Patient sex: F
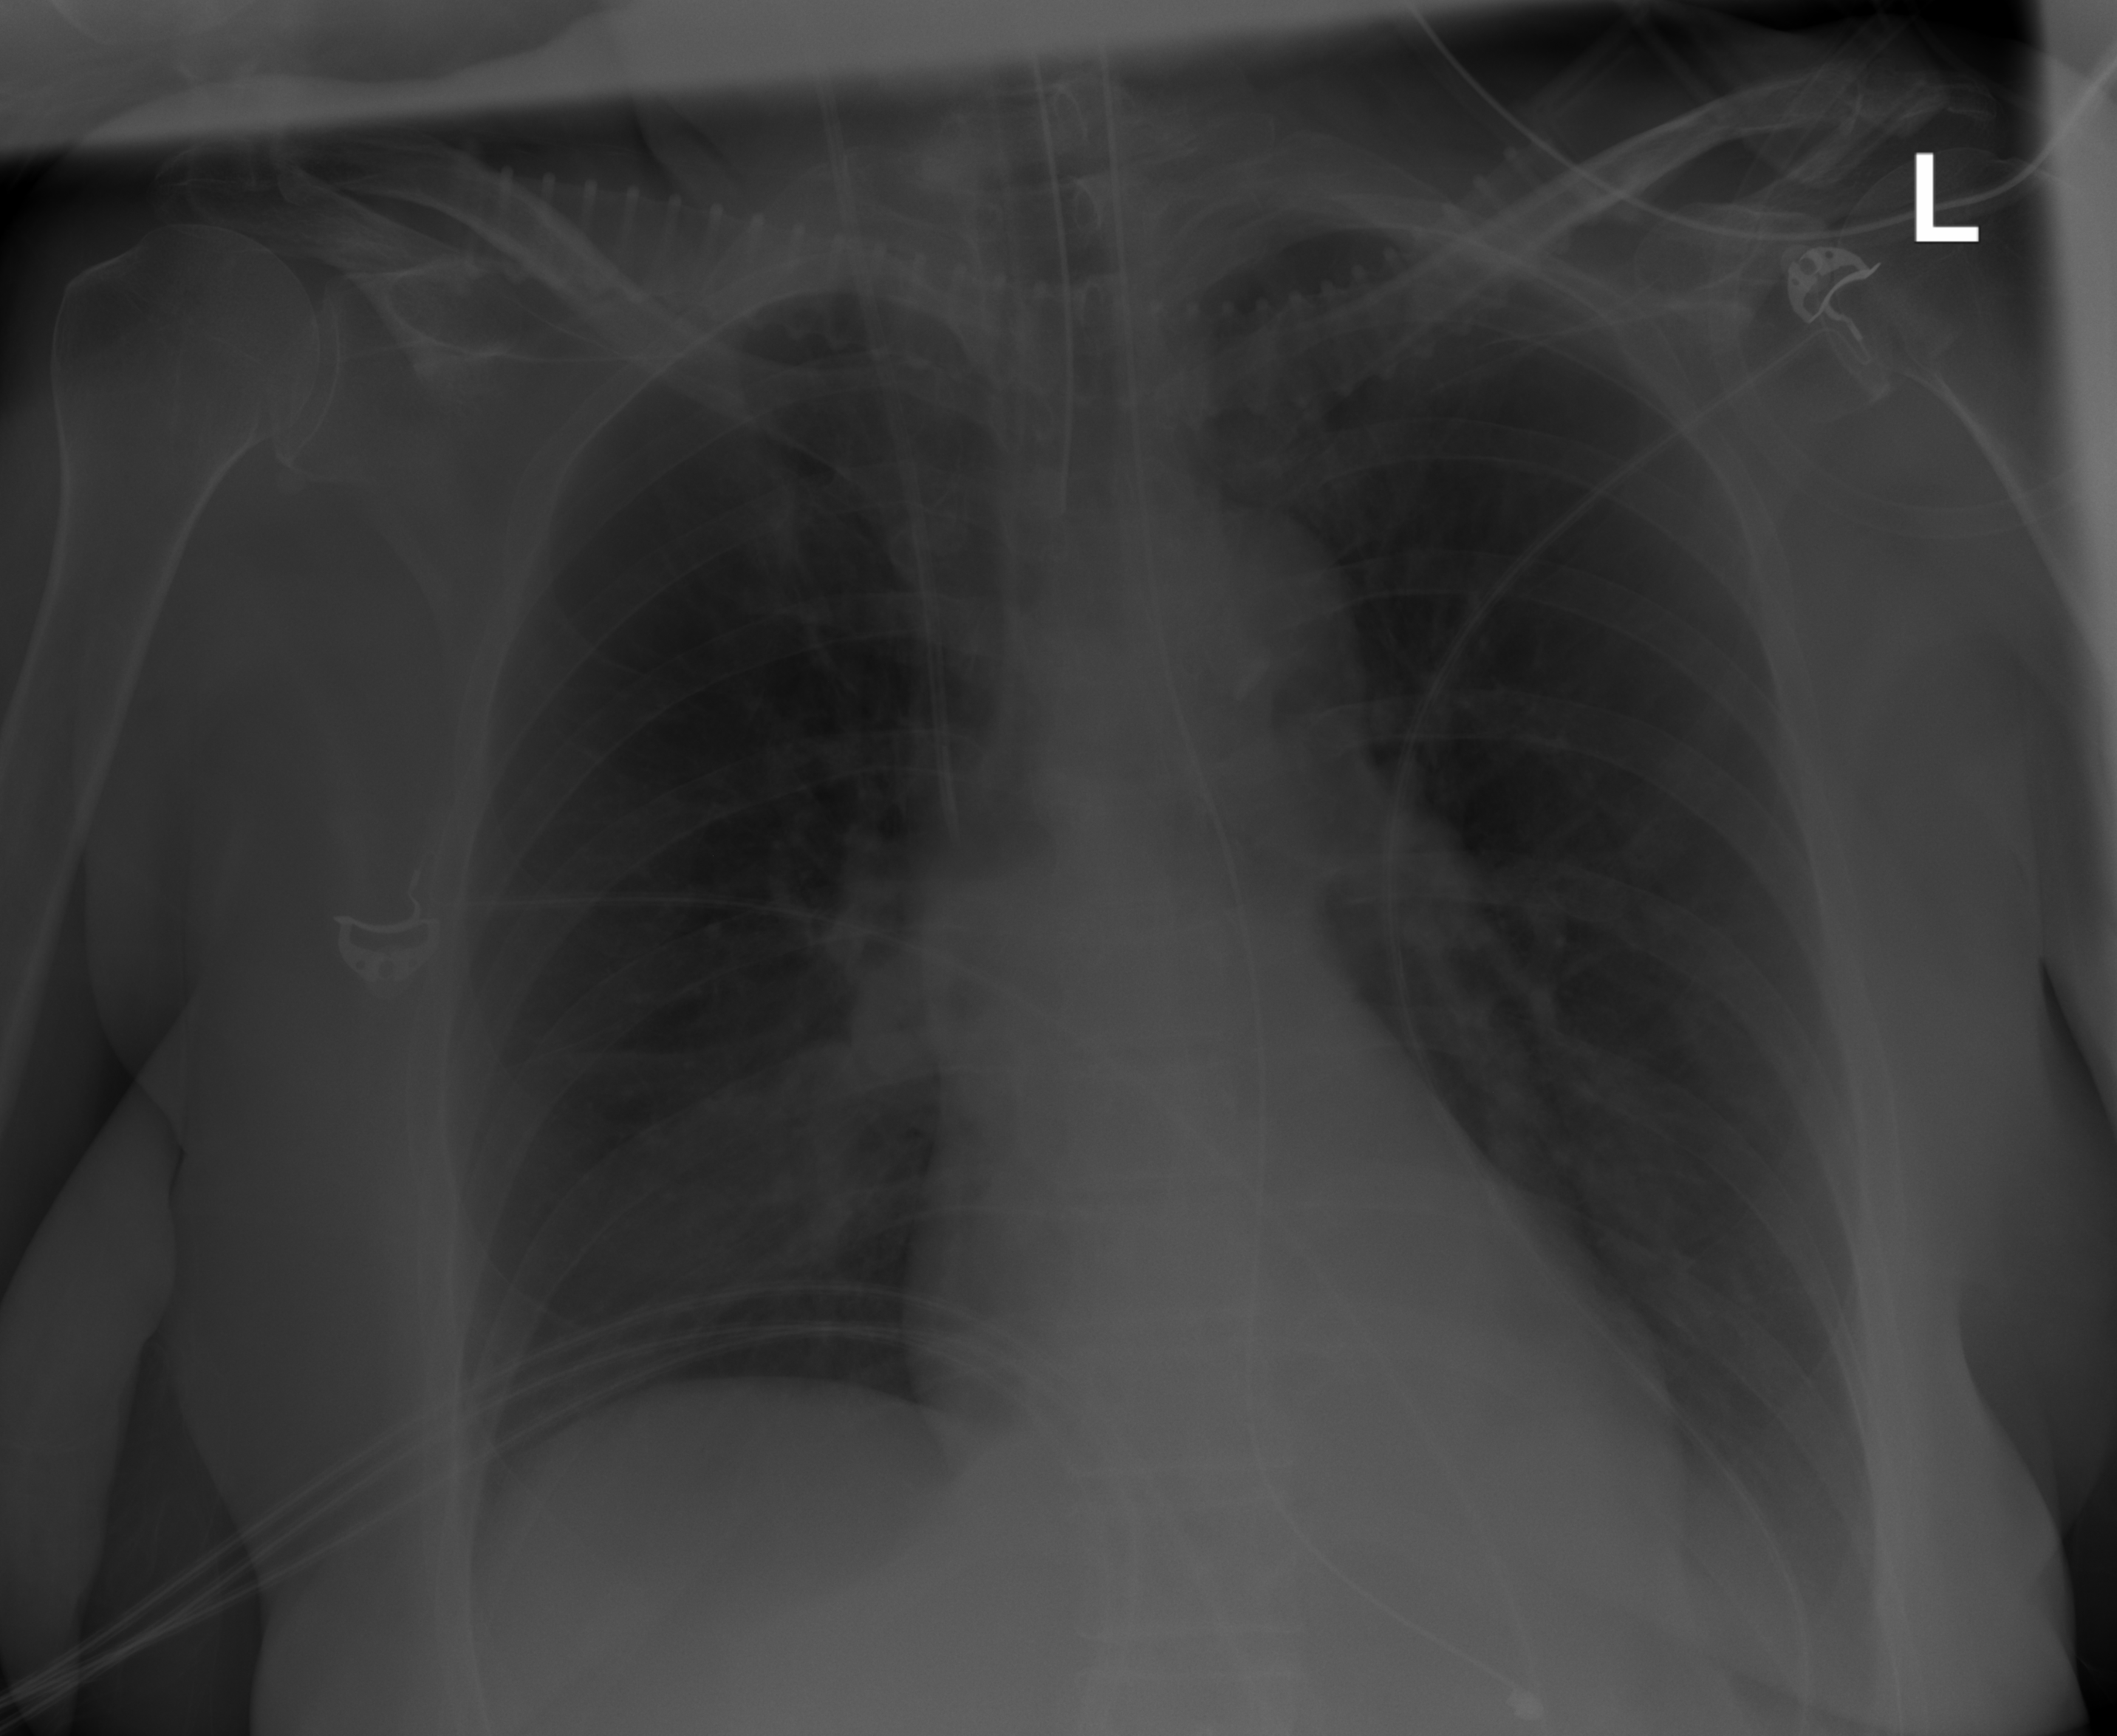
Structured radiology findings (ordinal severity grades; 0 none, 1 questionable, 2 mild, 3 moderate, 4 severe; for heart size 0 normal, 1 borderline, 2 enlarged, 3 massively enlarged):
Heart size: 0
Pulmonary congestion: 0
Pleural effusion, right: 2
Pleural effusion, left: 2
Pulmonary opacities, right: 2
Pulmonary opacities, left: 0
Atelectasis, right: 0
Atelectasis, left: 0